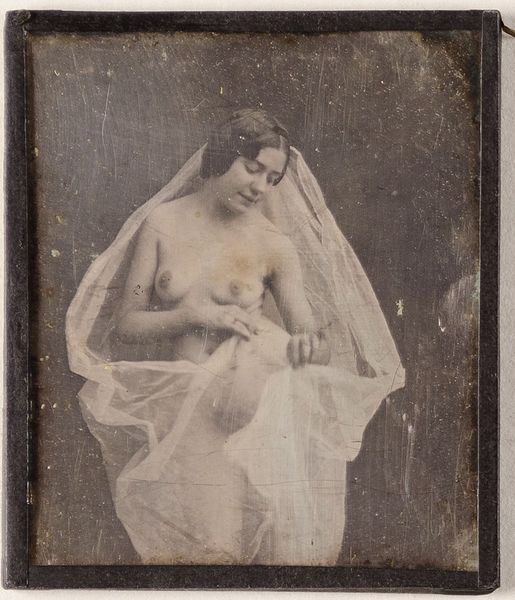
Titel: Weiblicher Akt mit Schleier
Standort: Hamburg
Institution: Museum für Kunst und Gewerbe Hamburg
Schlagwörter: akt, frau, schleier, kleidung, portrait, figur, frauenakt, foto, fotografie, photographie, photo, lichtbild, aktdarstellung, daguerreotypie, aktfotografie, weibliche, accessoires, aktphotographie, porträt, zubehör